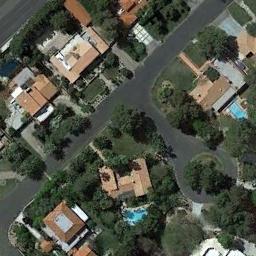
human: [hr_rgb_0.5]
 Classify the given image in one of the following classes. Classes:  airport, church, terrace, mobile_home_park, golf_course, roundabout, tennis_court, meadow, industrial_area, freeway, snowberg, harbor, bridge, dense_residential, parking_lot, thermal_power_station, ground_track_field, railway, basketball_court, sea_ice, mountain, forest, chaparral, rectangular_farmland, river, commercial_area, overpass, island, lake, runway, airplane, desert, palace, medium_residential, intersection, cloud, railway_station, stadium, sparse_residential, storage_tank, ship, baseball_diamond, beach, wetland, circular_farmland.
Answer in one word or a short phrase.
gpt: medium_residential